Question: I am attempting to skin a 'Kendo UI DropDownList' widget for my own site, and have had fairly good success with a small caveat that is driving me nuts.
I am including a link to a jsBin that demonstrates the issue, and some screenshots. But basically what is happening is that I want the entire dropdown list to be flat (no border radius), and then to be very solid (white background, black text) and the currently selected item to have a thick red bar as its left border (3px in my example), and then as you hover over the items in the list box, their left border becomes a thick greenish/blue bar.
This is working, except for some strange spacing issues; First of all, as I hover over things, they "jump" around. They get pushed this way and that a bit obnoxiously, making it feel non-uniform. I really want to fix that; and the thing that is driving me the most nuts is that the "bar" that I use on the left-border is having a strange curvature to it, making it look very out of place, as if it is almost beveled. Can anyone assist with this?
# jsBin Example

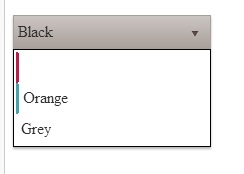
Answer: '''
.custom-dropdown .k-item {
background: white;
font-weight: lighter;
padding: 0 4px;
border-left: solid 2px white; // add this
}
.custom-dropdown .k-item.k-state-selected,
.custom-dropdown .k-item.k-state-focused {
color: black; // and add this
border: solid 1px white;
border-left: solid 3px #b91d47;
}
'''
I think there nothing to do for strange curvature.
<URL>
<URL> updated jsbin